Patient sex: M
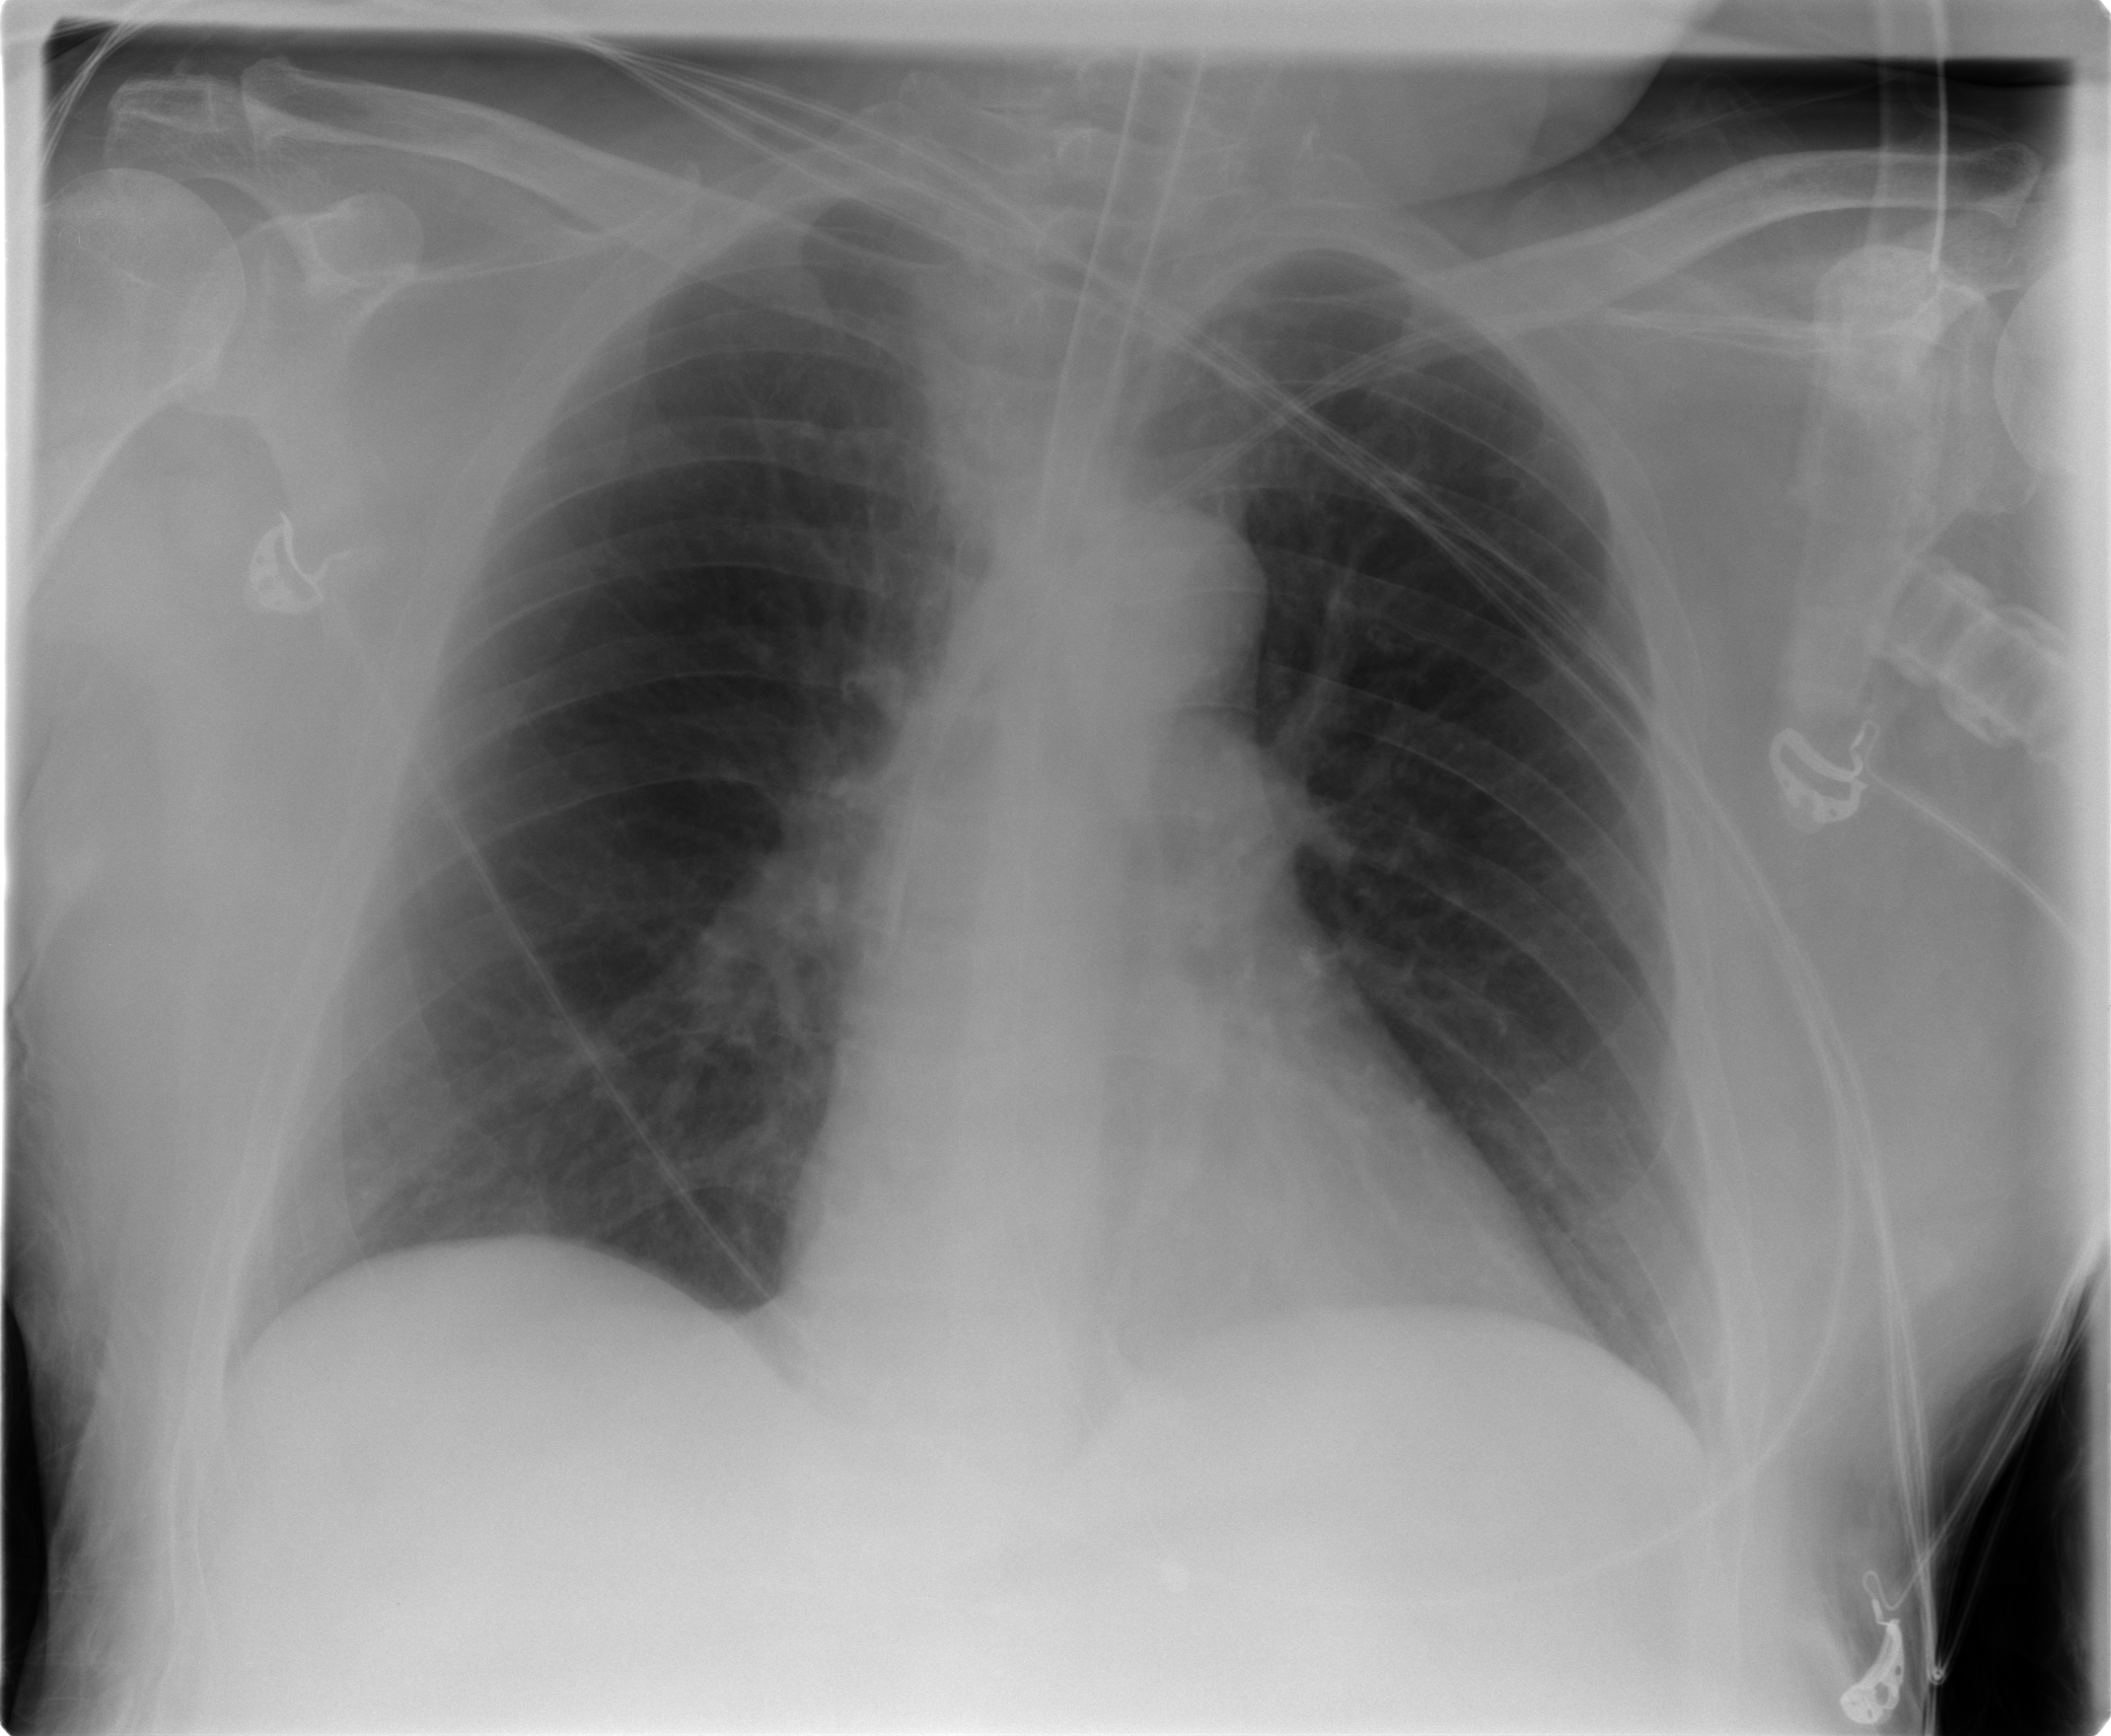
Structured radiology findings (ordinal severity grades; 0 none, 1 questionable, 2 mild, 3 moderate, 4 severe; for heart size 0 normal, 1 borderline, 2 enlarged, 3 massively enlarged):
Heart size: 0
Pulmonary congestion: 0
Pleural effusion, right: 0
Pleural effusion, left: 0
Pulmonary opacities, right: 0
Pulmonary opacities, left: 0
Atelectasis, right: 2
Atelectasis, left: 2